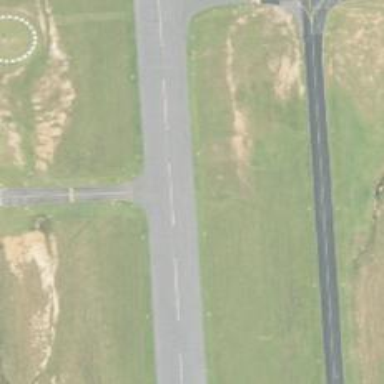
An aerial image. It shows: Image of taxiway at airport.